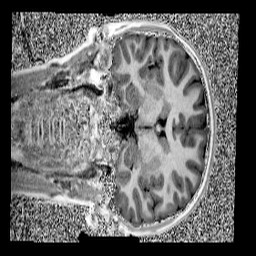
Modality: UNIT1
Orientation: coronal
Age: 9
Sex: male
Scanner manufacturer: siemens
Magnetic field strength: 3 T
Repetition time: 4 s
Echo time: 0.00299 s